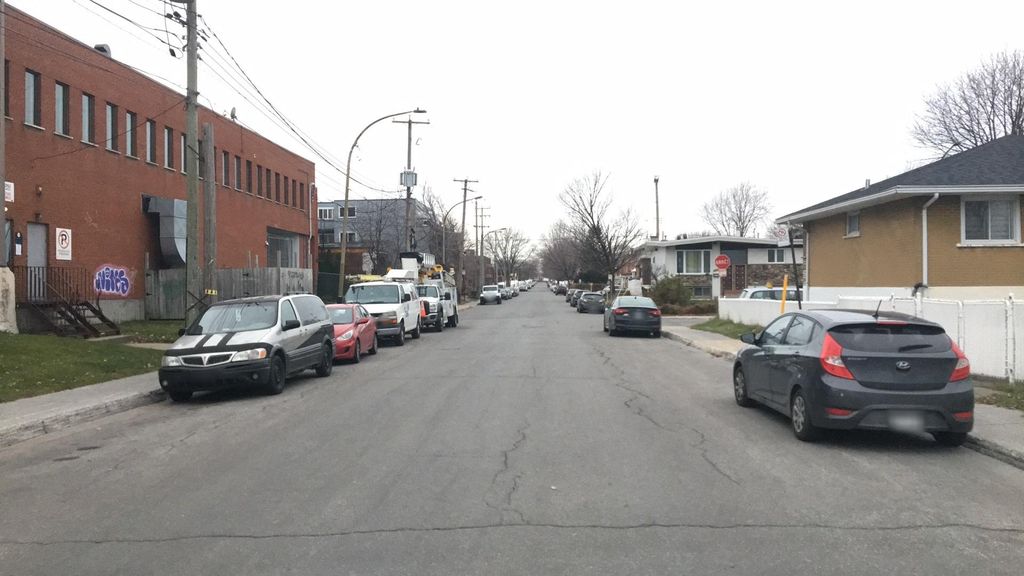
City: montreal